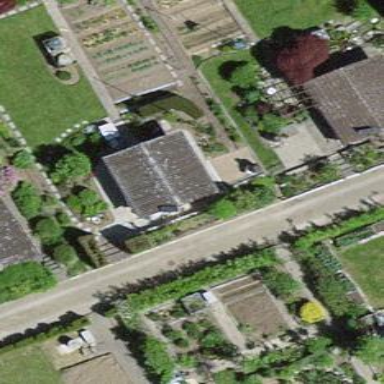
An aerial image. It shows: Allotment house.